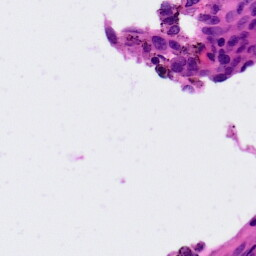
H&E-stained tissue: Ovarian